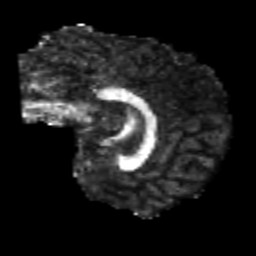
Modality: FA
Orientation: sagittal
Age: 23
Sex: male
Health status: healthy
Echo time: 0.074 s